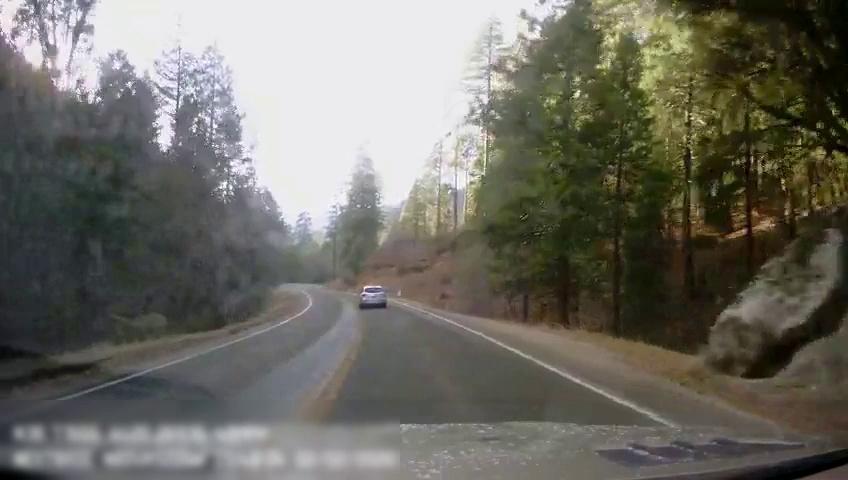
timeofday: Day
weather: Sunny
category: Drivable Space
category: Vehicles | Car
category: Lanes | Opposite Lane
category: Lanes | Current Lane
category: Lanes | Current Lane
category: Lanes | Current Lane